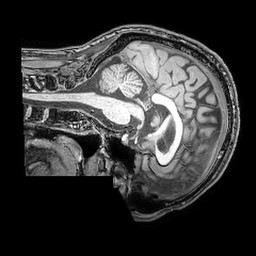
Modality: T1w
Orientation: sagittal
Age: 29
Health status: ill
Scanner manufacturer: philips
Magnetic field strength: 3 T
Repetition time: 0.007 s
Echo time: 0.0035 s